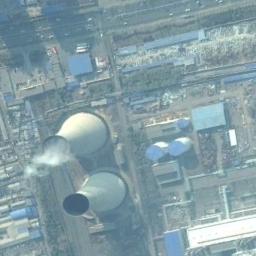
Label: thermal_power_station